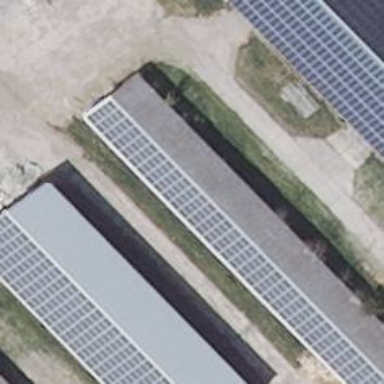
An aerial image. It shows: Solar photovoltaic panel generator producing electricity as small installation.